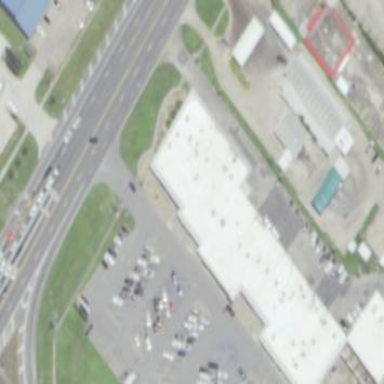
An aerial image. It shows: Retail building.